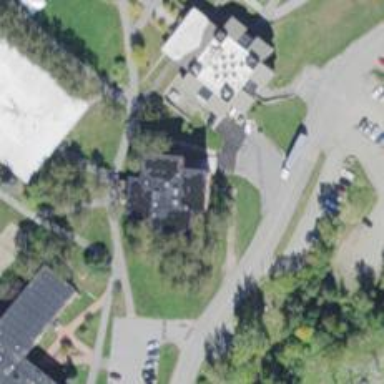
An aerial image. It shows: College building.